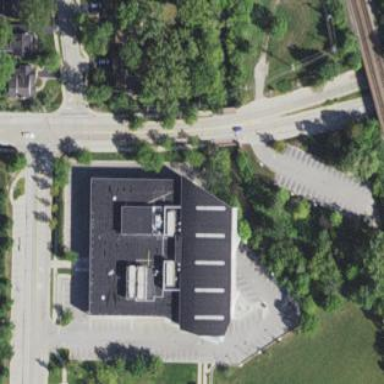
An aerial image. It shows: Public library building.